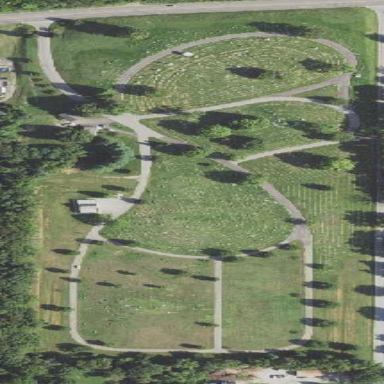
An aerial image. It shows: Cemetery.